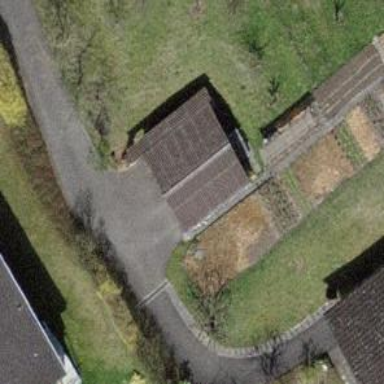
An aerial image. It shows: Garage building.